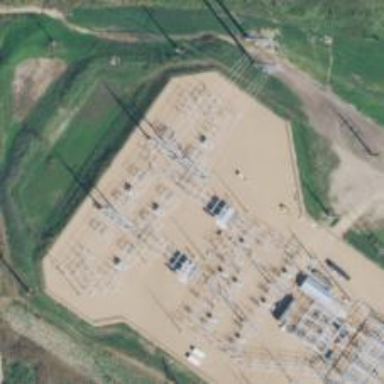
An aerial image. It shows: Switch for power supply.